Question: I am experiencing a bug regarding the initial positioning of jQuery UI's sortable placeholder when I drag an item from one sortable to another, connected sortable.
Here's a picture showing the placeholder appearing one index position above where it should. Note that Item3 on the RHS list is below the placeholder, but I my pointer was fully below Item3 when the placeholder appeared:

The position fixes itself once the helper is dragged a bit more, but causes some ugly flickering. Note that if I drag my helper out of the RHS list and then drag it back into the RHS list -- no flicker occurs. It is ONLY on the first time it enters.
<URL>
and here's the code referenced in the link:
'''
// HTML:
<div class='sortable-list'>
<div class='sortable-list-item'>Item1</div>
<div class='sortable-list-item'>Item2</div>
<div class='sortable-list-item'>Item3</div>
</div>
<div class='sortable-list'>
<div class='sortable-list-item'>Item1</div>
<div class='sortable-list-item'>Item2</div>
<div class='sortable-list-item'>Item3</div>
</div>
// CSS:
.sortable-list {
border: solid 1px black;
height: 250px;
margin-left: 5px;
overflow-y: auto;
overflow-x: hidden;
display: inline-block;
}
.sortable-list-item {
border: solid 1px red;
height: 50px;
width: 100px;
}
.sortable-placeholder {
background-color: #ebebeb;
}
// JS:
var sortlists = $('.sortable-list').sortable({
tolerance: 'pointer',
connectWith: '.sortable-list',
placeholder: 'sortable-placeholder sortable-list-item'
});
'''
Looking for a confirmation that this is a bug with jQuery UI or a correction to my CSS, but I don't see any.
Here's a screencast of me reproducing the issue on Chrome 33 beta: <URL>
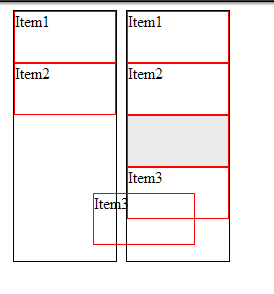
Answer: I am able to reproduce this problem in my chrome (32.0.1700.76)
One way of correcting it is to just add an empty div to the end of your lists. The bug will still occur, but it won't be visible to the user at all:
'''
<div class='sortable-list'>
<div class='sortable-list-item'>Item1</div>
<div class='sortable-list-item'>Item2</div>
<div class='sortable-list-item'>Item3</div>
<div></div>
</div>
<div class='sortable-list'>
<div class='sortable-list-item'>Item1</div>
<div class='sortable-list-item'>Item2</div>
<div class='sortable-list-item'>Item3</div>
<div></div>
</div>
'''